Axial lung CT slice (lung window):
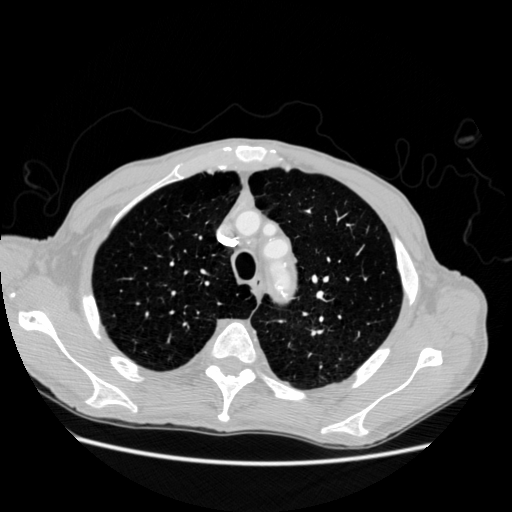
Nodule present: no